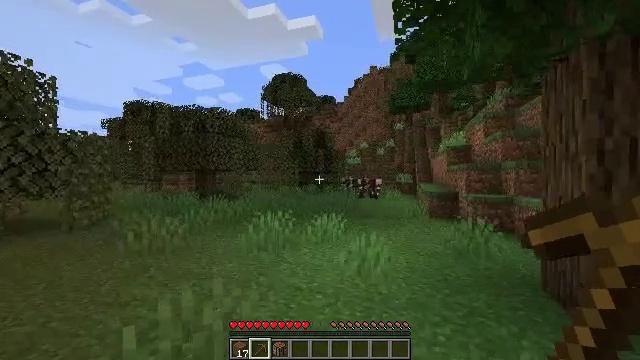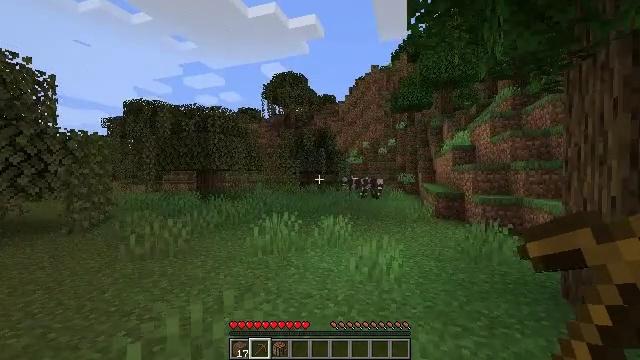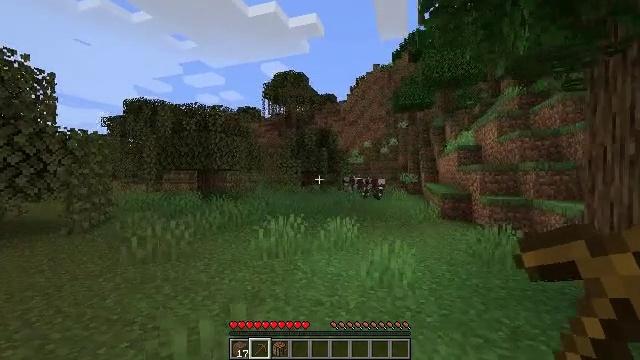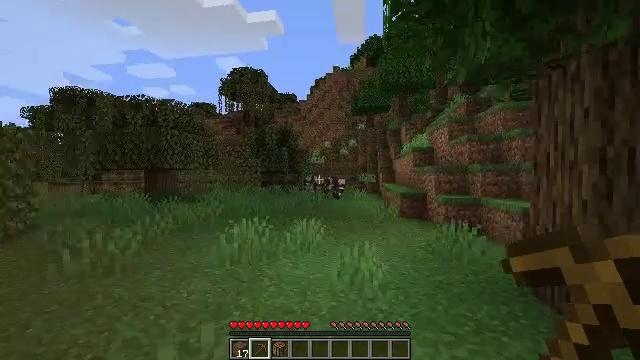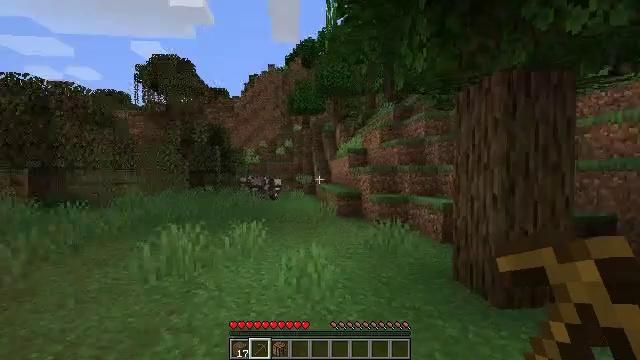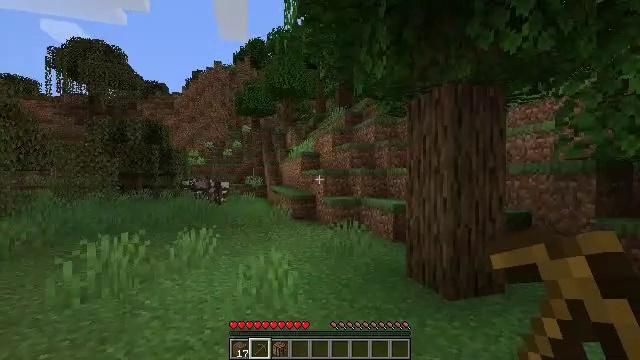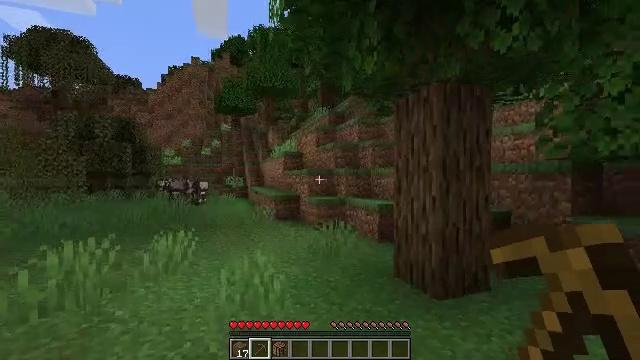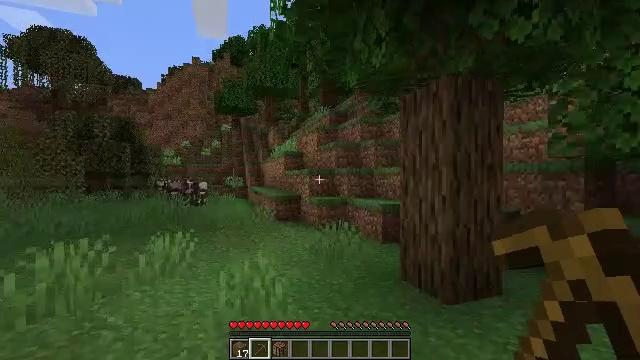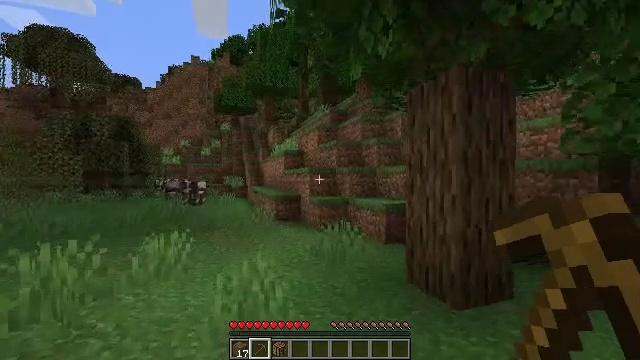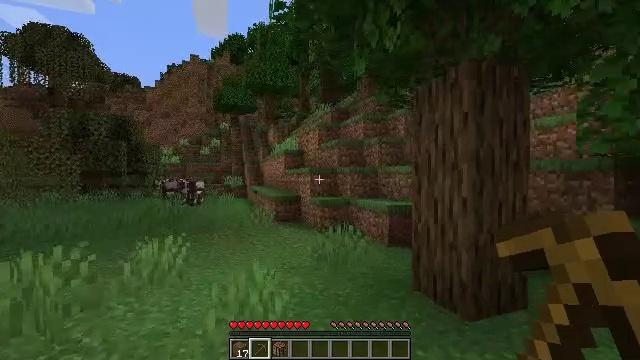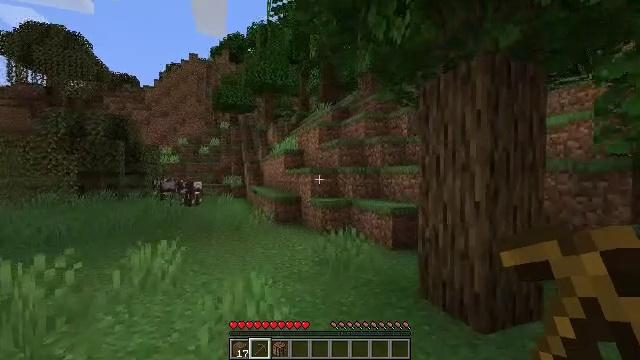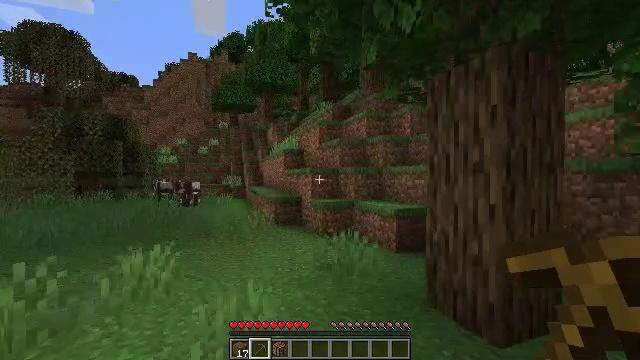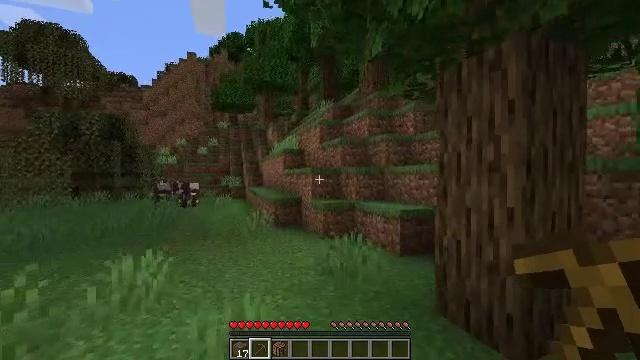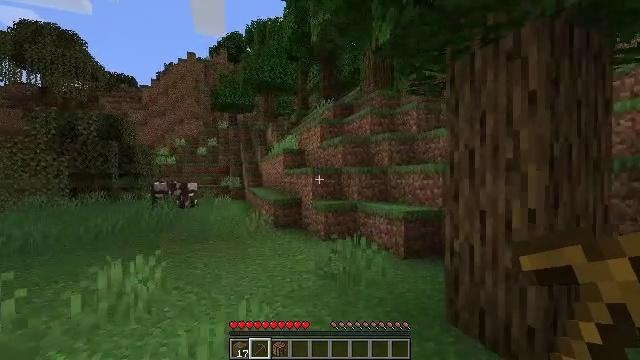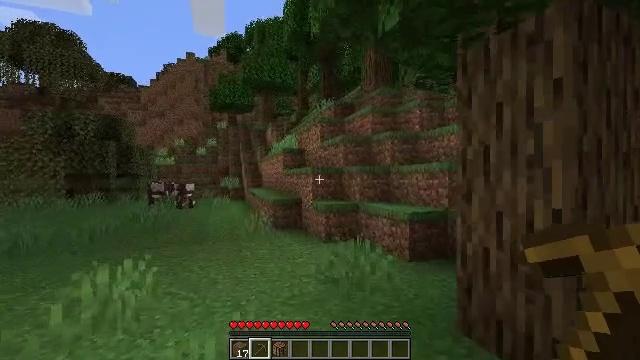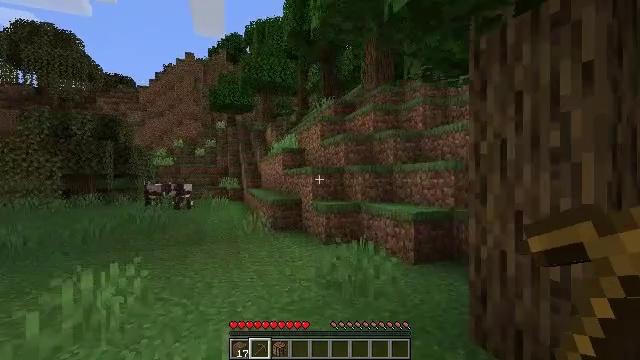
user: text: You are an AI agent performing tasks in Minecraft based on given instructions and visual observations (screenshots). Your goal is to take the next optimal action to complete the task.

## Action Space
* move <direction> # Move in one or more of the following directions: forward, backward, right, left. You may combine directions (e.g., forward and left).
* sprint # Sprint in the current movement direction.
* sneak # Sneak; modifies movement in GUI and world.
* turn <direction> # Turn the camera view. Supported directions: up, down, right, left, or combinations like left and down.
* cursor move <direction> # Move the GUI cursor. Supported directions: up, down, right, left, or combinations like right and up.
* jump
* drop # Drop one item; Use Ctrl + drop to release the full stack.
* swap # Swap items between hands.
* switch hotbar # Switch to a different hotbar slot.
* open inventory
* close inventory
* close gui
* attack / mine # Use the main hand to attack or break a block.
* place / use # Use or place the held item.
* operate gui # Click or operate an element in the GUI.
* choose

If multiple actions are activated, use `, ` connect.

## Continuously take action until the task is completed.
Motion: motion action
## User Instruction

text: Harvest stone in the caves.
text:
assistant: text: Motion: move forward and move left
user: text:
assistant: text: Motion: move forward and move left
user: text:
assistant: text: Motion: move forward and move left, turn right
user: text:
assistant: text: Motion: move forward and move left, turn right
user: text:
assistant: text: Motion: move forward, turn right
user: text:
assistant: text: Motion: move forward, turn right
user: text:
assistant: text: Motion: move forward
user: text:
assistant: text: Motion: move forward
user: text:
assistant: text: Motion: move forward
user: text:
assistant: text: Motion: move forward
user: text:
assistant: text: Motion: move forward
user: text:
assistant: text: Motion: move forward
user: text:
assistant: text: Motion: move forward
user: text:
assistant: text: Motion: move forward
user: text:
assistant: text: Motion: move forward
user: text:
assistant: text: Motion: move forward
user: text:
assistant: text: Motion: move forward
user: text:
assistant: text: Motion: move forward
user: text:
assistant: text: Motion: move forward
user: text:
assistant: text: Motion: move forward, turn left
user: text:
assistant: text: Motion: move forward, turn left
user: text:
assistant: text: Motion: move forward, turn left
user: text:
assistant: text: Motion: move forward, turn left
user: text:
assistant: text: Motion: move forward, turn left
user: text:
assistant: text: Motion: move forward
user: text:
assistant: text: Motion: move forward
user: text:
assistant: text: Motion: move forward
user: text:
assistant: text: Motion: move forward
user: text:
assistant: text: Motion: move forward
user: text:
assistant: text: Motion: move forward